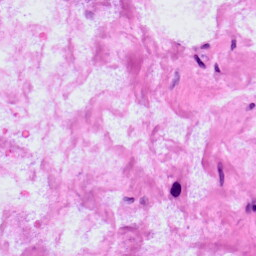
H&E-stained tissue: LymphNode